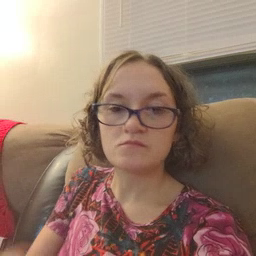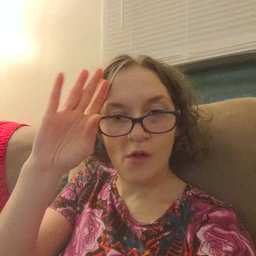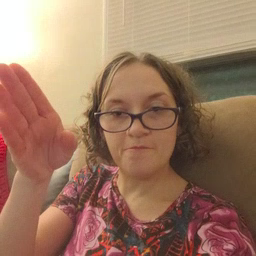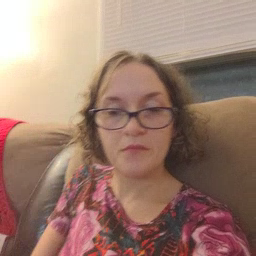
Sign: hello